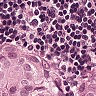
Metastatic tissue present: yes